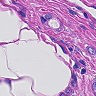
Metastatic tissue present: yes